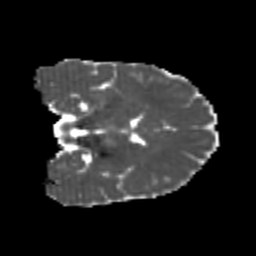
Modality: MD
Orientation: coronal
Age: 22
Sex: female
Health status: healthy
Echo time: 0.074 s